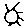
Label: sun